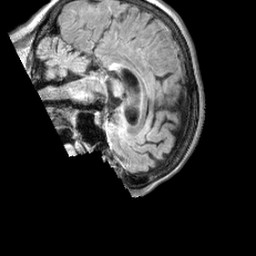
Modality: FLAIR
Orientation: sagittal
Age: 75
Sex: female
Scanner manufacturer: siemens
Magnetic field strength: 3 T
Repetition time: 5 s
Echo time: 0.387 s